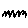
Label: zigzag